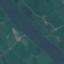
Label: River